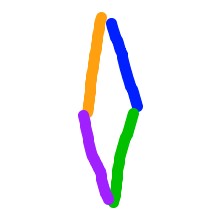
Shape: rhombus